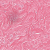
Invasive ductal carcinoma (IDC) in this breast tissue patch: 0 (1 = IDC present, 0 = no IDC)